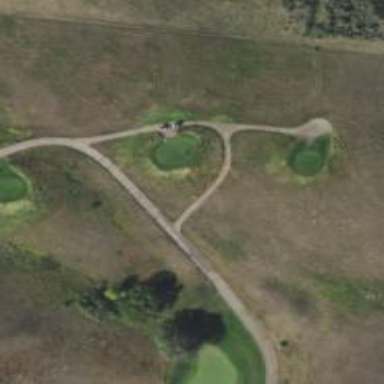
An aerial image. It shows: Path for both roads and golfers.